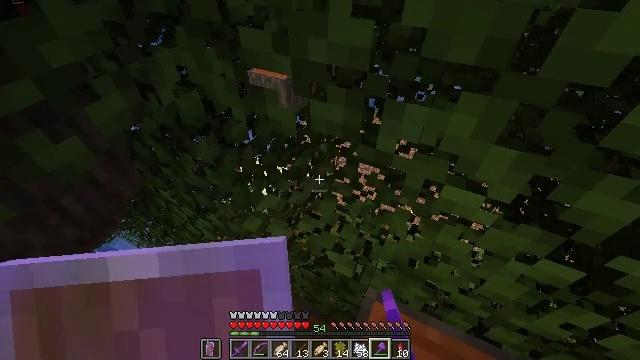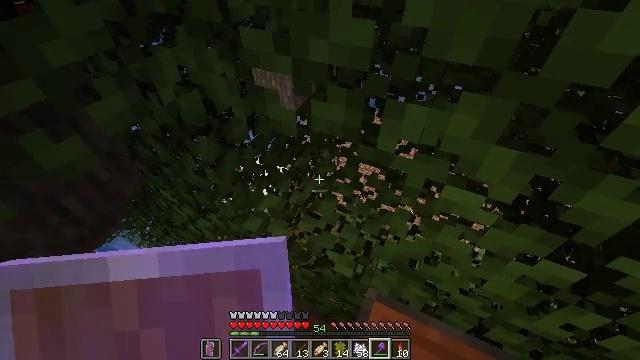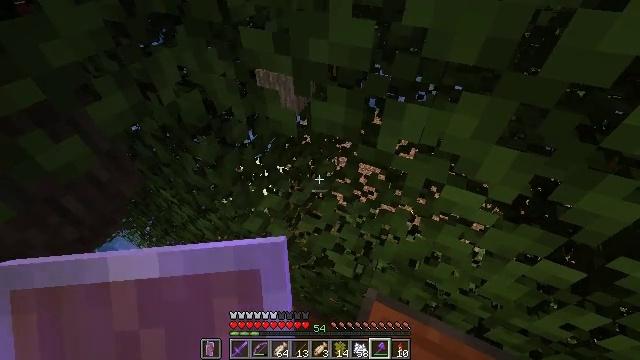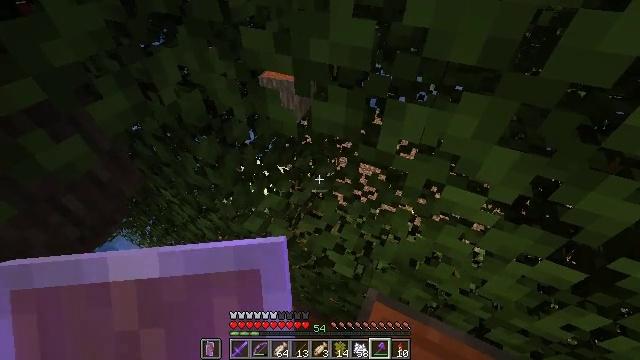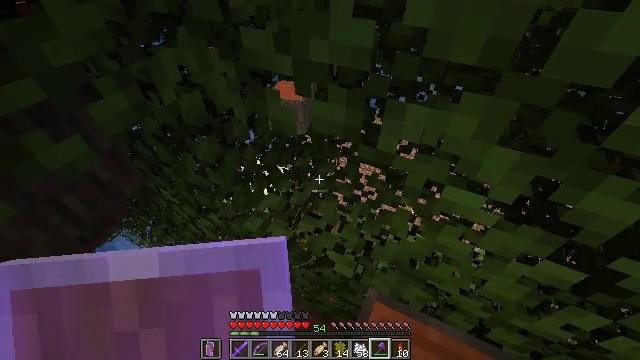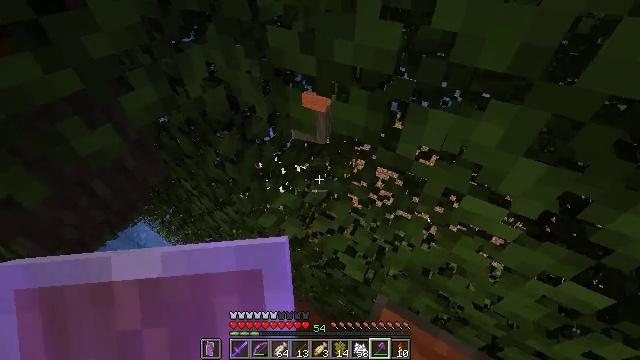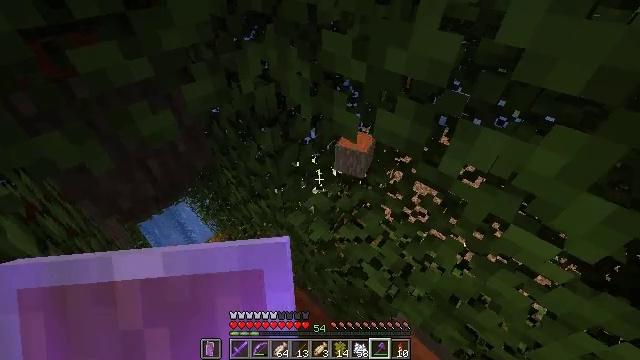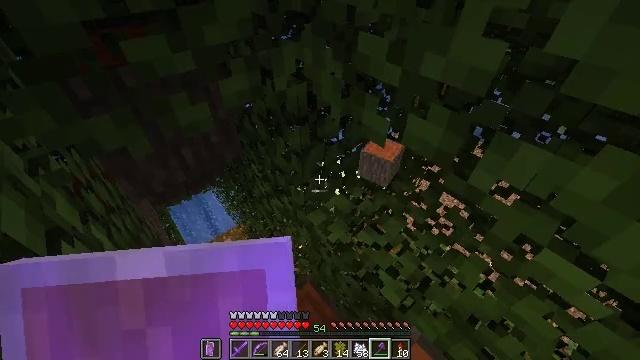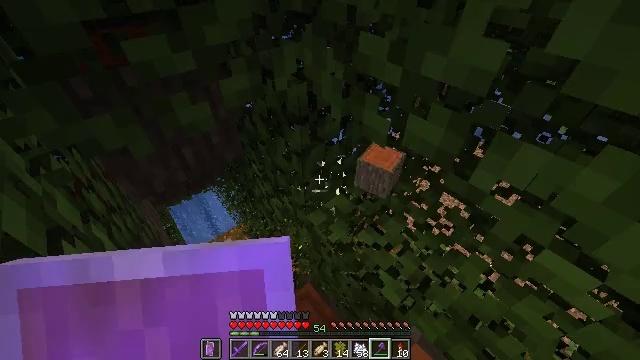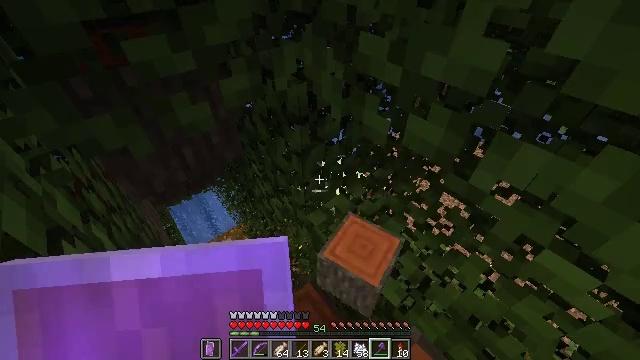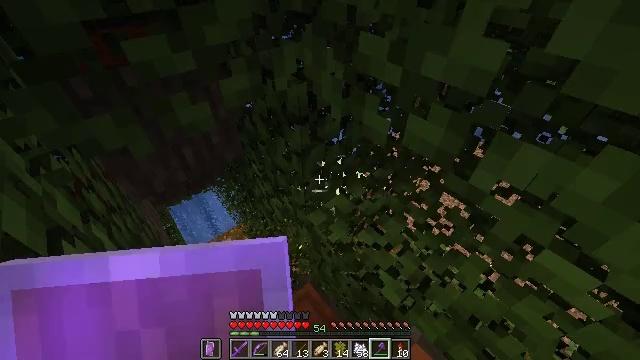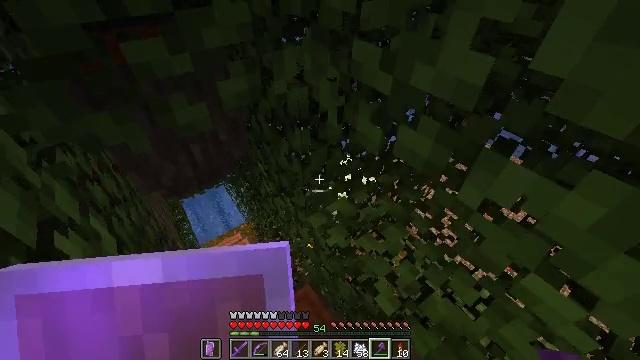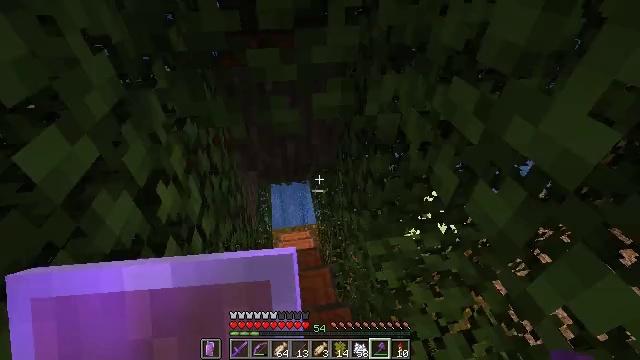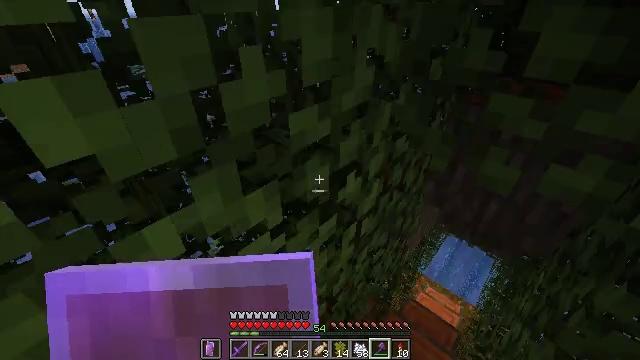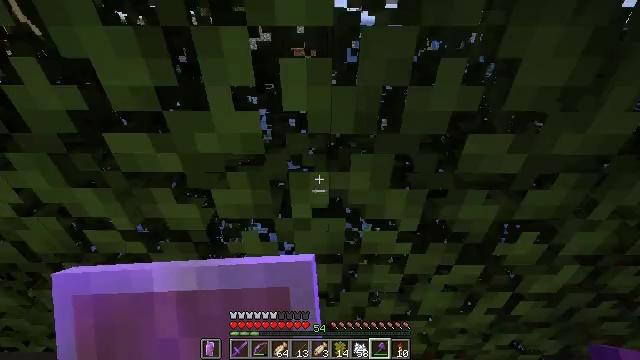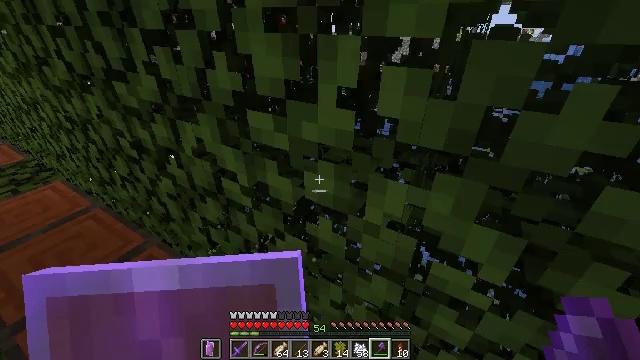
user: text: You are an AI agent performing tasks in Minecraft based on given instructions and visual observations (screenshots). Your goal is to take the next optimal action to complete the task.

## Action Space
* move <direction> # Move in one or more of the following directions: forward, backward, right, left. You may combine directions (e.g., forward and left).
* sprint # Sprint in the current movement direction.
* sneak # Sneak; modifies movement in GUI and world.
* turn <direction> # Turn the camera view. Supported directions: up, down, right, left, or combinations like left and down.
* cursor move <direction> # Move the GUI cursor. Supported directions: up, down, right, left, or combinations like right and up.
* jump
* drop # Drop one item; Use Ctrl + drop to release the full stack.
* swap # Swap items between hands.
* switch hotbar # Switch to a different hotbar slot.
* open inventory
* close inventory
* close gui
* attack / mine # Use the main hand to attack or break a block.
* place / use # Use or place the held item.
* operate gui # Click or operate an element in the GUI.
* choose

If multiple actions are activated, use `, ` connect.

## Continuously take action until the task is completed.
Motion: motion action
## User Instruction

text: Harvest the acacia log from the forest.
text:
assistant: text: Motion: no_op
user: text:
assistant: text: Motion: no_op
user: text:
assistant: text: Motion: no_op
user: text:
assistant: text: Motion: no_op
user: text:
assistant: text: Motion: turn left
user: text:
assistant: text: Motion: turn left
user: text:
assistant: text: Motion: turn left
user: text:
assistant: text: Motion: no_op
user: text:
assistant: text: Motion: no_op
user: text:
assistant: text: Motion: no_op
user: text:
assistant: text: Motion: move right, turn left
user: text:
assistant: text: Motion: move right, turn left and up
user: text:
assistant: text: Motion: move right, turn left and up
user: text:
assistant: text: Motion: move right, turn left and up
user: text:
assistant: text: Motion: turn left and up
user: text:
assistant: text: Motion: turn left
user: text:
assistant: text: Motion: turn left and down
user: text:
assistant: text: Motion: turn left and down
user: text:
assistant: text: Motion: turn left
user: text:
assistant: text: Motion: no_op
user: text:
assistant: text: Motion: no_op
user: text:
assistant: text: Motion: no_op
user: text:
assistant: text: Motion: no_op
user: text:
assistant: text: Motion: no_op
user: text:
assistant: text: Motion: move left
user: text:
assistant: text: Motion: move left, turn up
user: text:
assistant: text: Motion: move left, turn right and up
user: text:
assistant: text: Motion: move left, turn right and up
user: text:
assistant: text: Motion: move left
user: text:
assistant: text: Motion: move left